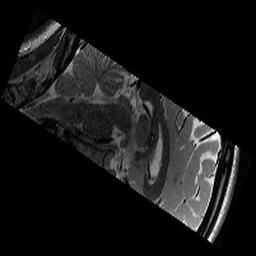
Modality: T2w
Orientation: sagittal
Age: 13
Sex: female
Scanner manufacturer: siemens
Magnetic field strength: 3 T
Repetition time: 9.23 s
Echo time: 0.067 s